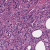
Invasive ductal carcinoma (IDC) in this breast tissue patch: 1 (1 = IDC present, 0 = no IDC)